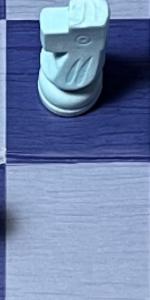
Label: Empty